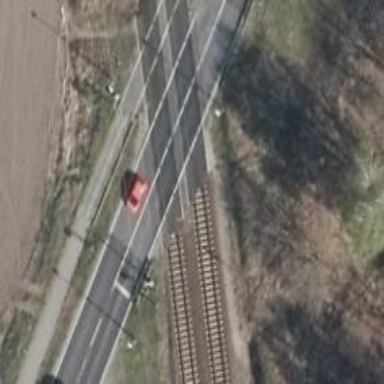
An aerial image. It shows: Level crossing with barrier.